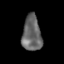
Tissue: skin
Cell type: Epithelial cells
Senescence score: 0.6804
Nuclear area (px): 665
Mean DAPI intensity: 102.854